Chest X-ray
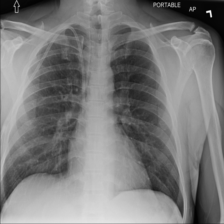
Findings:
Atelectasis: negative
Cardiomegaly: negative
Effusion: negative
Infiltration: negative
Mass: negative
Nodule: negative
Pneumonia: negative
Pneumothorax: negative
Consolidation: negative
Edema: negative
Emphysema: negative
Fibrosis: negative
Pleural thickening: negative
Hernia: negative